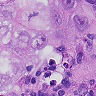
Metastatic tissue present: yes